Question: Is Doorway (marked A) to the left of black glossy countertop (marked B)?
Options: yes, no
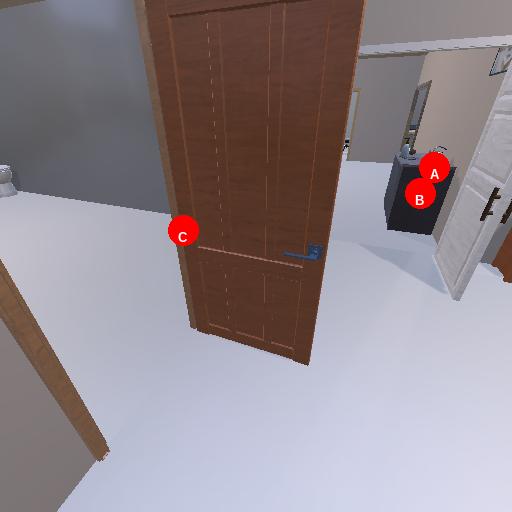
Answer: yes